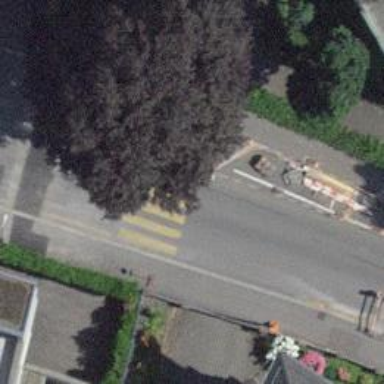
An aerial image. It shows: Kerb serving as barrier.